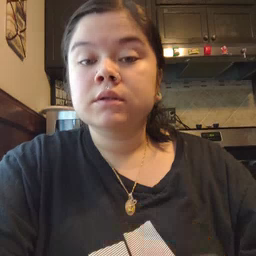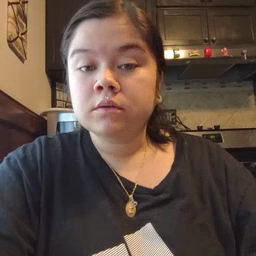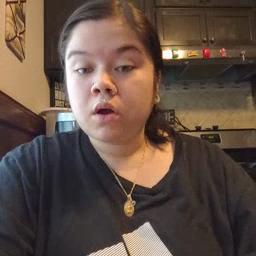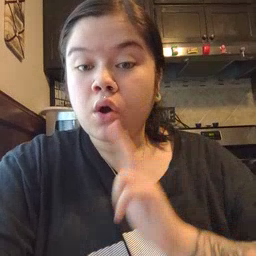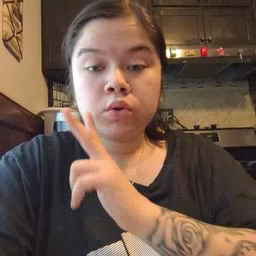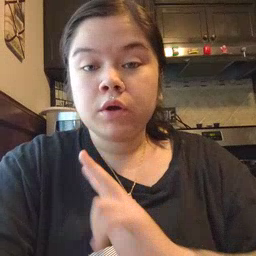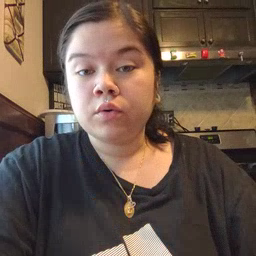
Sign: underwear